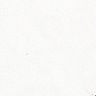
Metastatic tissue present: no